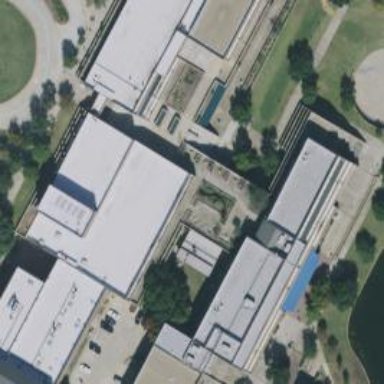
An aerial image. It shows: College building.